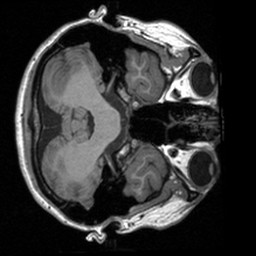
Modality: T1w
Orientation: axial
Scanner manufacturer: siemens
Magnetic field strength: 3 T
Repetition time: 1.9 s
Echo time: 0.00226 s